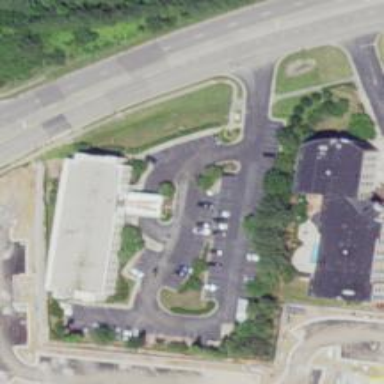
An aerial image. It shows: Parking area with asphalt surface.